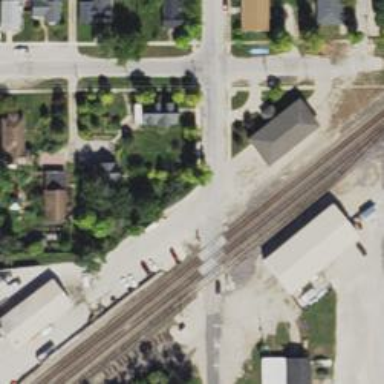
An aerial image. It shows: Railway level crossing.